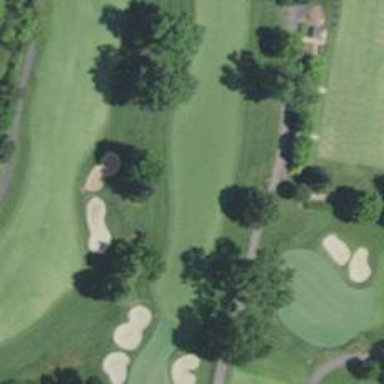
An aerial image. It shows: View of golf hole.